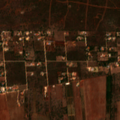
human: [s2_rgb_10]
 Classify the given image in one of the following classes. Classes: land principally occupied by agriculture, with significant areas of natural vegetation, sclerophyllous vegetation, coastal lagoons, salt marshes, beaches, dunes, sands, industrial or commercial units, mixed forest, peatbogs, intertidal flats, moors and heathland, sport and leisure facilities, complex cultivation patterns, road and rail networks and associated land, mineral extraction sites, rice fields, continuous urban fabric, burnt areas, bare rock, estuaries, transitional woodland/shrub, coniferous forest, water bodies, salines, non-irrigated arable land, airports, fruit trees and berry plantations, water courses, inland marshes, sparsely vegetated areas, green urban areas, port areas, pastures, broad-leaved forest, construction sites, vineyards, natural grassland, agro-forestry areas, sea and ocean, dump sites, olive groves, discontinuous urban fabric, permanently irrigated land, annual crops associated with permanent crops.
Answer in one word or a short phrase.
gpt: non-irrigated arable land, fruit trees and berry plantations, complex cultivation patterns, sclerophyllous vegetation